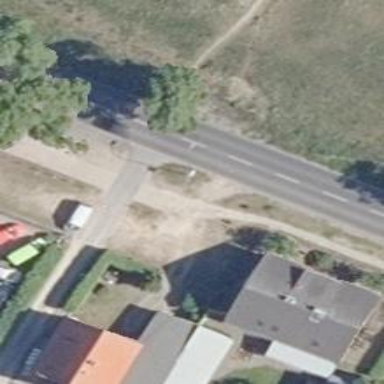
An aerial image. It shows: Secondary road with asphalt surface.